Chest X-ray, PA view. Patient: 71 years old, sex F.
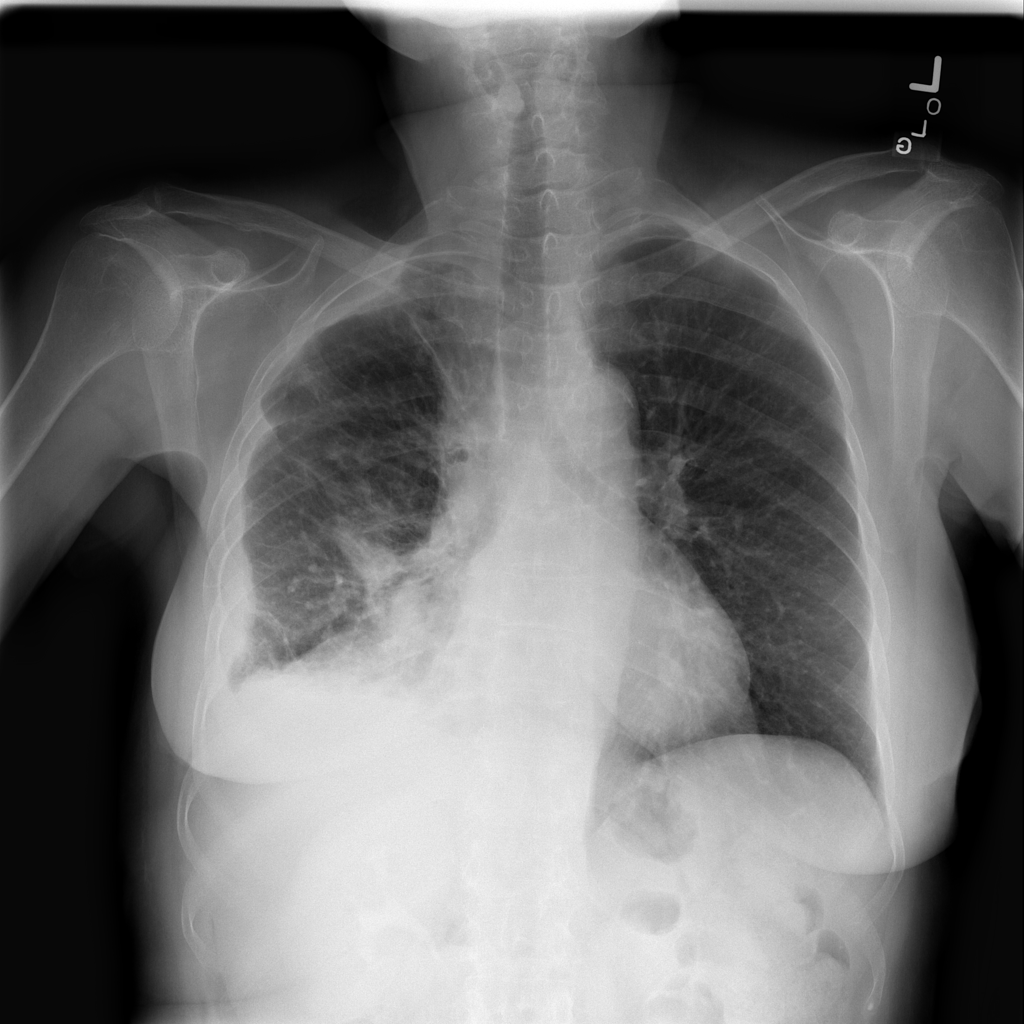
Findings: Effusion, Mass, Nodule, Pleural_Thickening